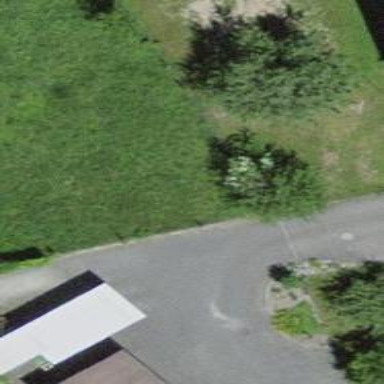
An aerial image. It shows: Alley classified as service road.